The image shows the envelope spectrum of a rolling-element bearing's vibration signal, with the characteristic fault frequencies (BPFO outer race, BPFI inner race, BSF ball, FTF cage) marked as reference lines. What is the most likely bearing condition (normal, inner_race, outer_race, ball)?
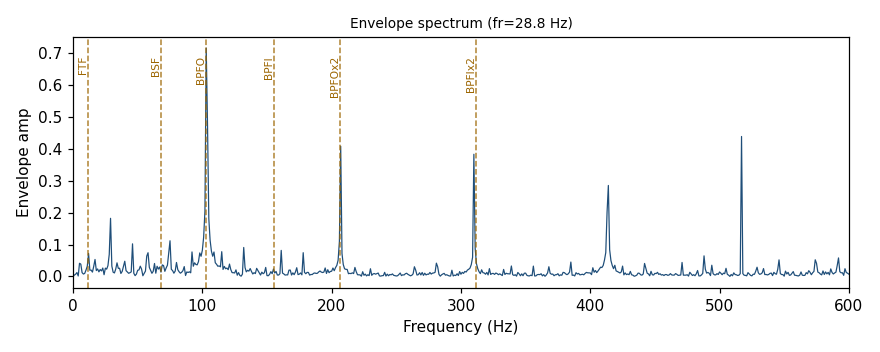
Answer: outer_race